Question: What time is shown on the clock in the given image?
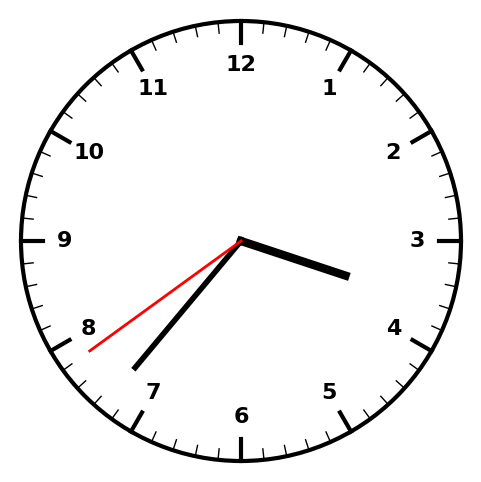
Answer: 03:36:39